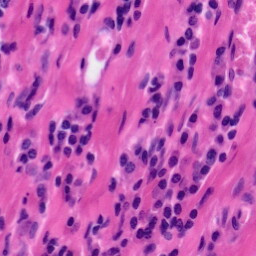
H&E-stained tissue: Tonsil